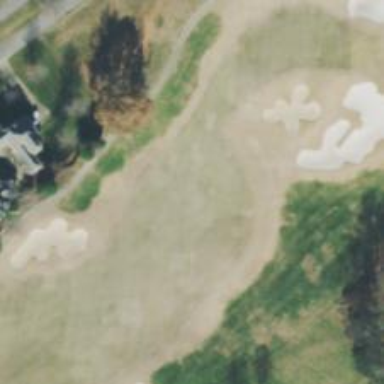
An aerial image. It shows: Golf hole.